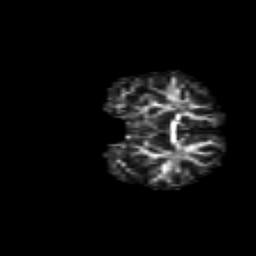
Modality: FA
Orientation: coronal
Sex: female
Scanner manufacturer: siemens
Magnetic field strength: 3 T
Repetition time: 5 s
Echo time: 0.071 s